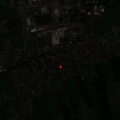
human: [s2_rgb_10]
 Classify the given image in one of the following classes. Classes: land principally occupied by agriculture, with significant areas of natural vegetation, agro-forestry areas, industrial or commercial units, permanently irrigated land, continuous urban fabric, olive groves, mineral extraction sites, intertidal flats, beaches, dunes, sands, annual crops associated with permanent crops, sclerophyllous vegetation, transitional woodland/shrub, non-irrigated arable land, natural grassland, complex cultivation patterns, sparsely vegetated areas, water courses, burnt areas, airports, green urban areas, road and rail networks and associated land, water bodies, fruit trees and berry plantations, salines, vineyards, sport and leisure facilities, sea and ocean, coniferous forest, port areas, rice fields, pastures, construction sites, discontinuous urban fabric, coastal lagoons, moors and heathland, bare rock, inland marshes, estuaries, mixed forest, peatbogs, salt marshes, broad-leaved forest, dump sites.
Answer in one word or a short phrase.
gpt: discontinuous urban fabric, industrial or commercial units, non-irrigated arable land, pastures, complex cultivation patterns, coniferous forest